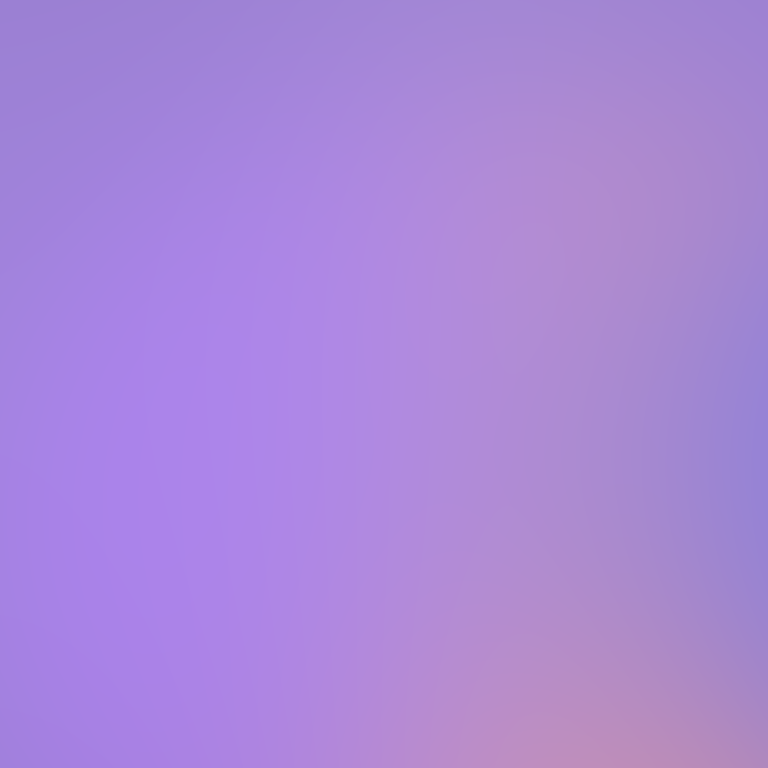
Abstract light effect, smooth gradient from soft lavender to gentle pink, serene atmosphere, diffuse glow, no room, no furniture, no objects.